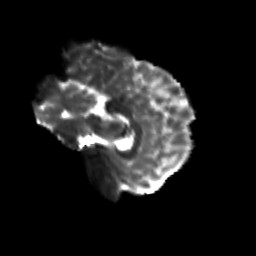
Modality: T2w
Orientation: sagittal
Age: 25
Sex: female
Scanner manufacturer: siemens
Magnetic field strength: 3 T
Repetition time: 3.5 s
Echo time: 0.125 s